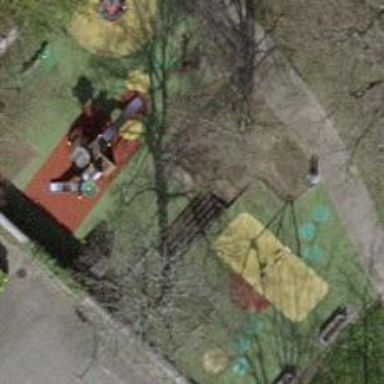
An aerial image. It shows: Playground area for leisure land.